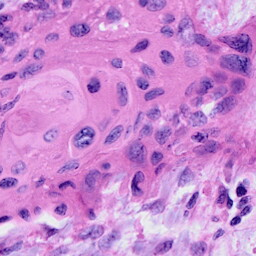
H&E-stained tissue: Cervix